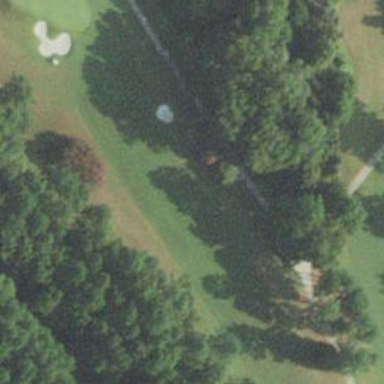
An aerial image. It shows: View of golf hole.